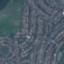
Land use / land cover class: Residential